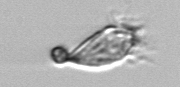
Label: Paratontonia_gracillima